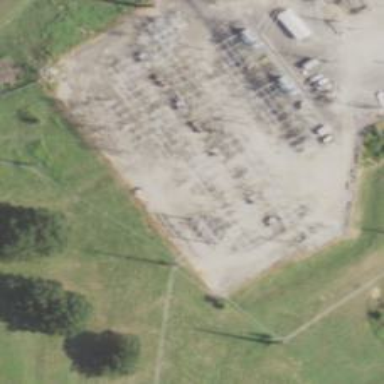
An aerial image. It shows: Switch for power supply.